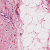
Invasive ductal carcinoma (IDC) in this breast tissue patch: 0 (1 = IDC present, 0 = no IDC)